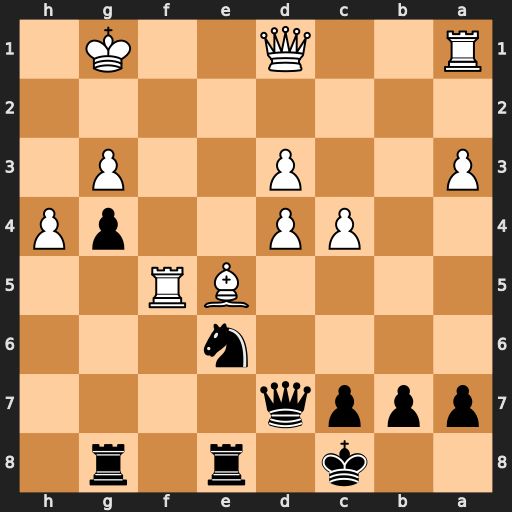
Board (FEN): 2k1r1r1/pppq4/4n3/4BR2/2PP2pP/P2P2P1/8/R2Q2K1
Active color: b
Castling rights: -
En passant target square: -
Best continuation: Nxd4 Bxd4 Qxf5